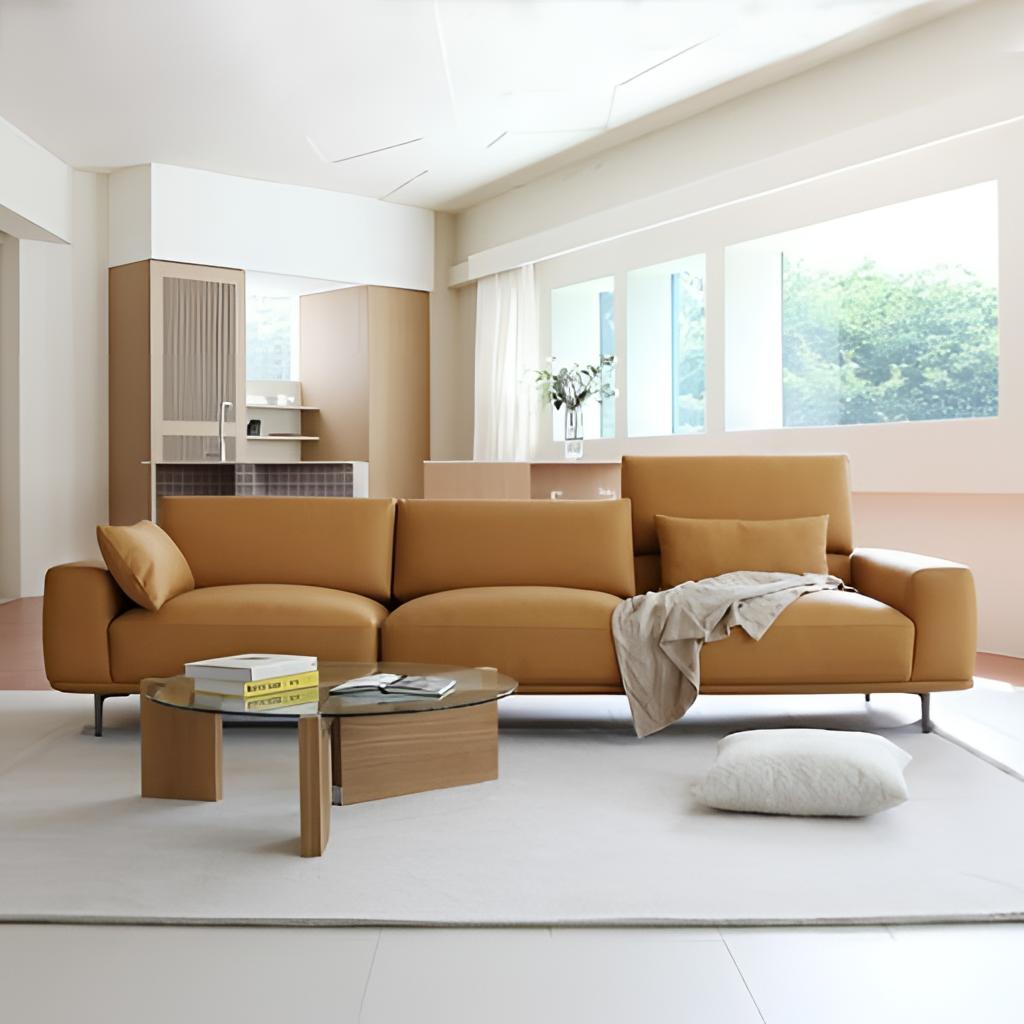
living room, tan leather sofa, tile flooring, with large square pattern, paint wallpaper, with solid pattern, modern